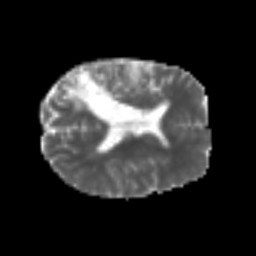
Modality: MD
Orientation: axial
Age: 69
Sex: female
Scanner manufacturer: siemens
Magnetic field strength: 3 T
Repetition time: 5.6 s
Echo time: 0.082 s